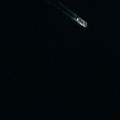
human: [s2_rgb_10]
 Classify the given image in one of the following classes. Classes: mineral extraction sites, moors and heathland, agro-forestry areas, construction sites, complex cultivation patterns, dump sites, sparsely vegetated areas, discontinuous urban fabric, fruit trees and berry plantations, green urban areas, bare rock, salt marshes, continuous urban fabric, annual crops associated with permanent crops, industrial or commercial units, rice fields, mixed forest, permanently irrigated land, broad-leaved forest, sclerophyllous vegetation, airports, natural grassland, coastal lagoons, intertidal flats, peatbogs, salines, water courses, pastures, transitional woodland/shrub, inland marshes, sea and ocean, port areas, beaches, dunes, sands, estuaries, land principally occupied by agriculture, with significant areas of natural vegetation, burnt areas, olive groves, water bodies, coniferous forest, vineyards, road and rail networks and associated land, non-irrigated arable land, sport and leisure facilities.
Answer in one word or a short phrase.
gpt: sea and ocean